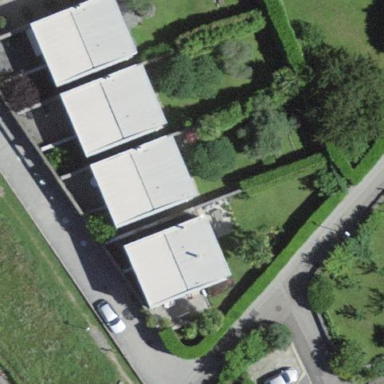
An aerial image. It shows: Group of garages.